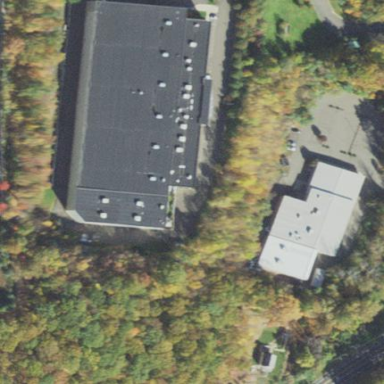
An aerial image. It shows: Commercial building.